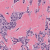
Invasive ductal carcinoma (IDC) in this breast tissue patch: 1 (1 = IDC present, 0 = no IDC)